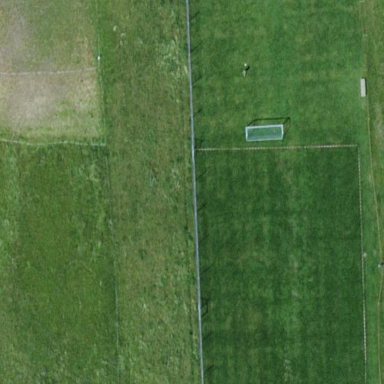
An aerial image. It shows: Soccer pitch for leisure land activities.